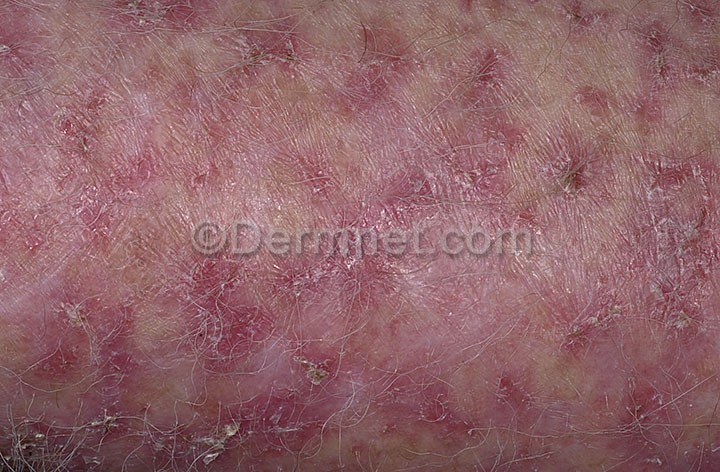
Disease: Actinic Keratosis Basal Cell Carcinoma and other Malignant Lesions